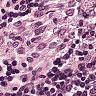
Metastatic tissue present: no